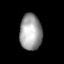
Tissue: lung
Cell type: Others
Senescence score: 0.1959
Nuclear area (px): 784
Mean DAPI intensity: 158.888